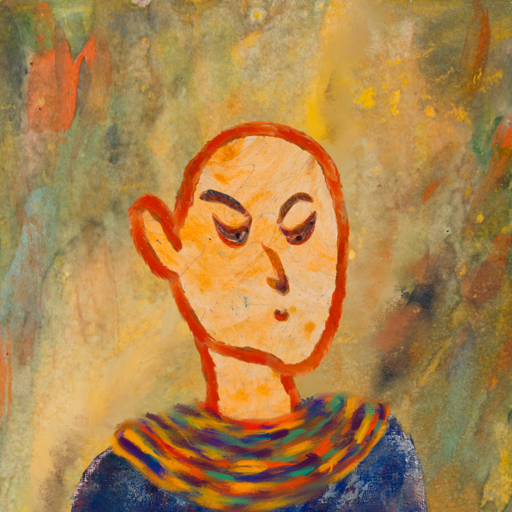
Background: Comrade, Head And Neck Side: Experience, Face Side: Hypocrite, Bust: Irani, Hair Side: Blank, Head Accessory: Blank, Second Necklace: An_Impression_2, Necklace: Blank, Baby: Blank